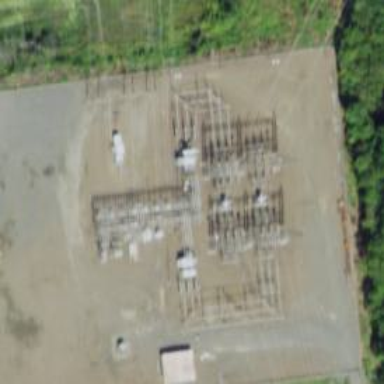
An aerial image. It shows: Switch used for power control.